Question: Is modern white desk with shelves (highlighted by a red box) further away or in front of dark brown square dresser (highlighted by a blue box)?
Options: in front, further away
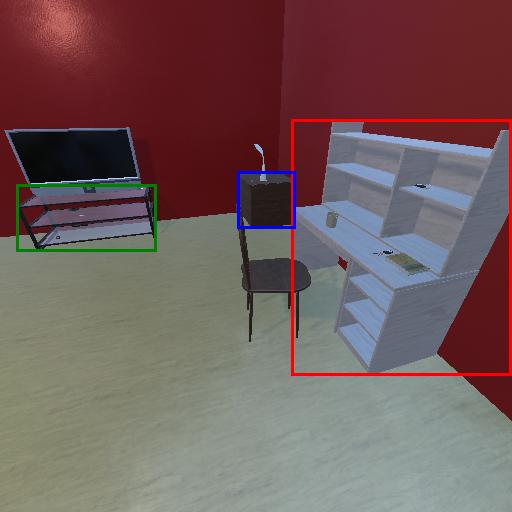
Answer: in front